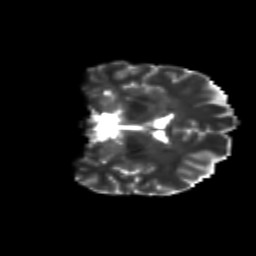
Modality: T2w
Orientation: coronal
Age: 49
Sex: female
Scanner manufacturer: siemens
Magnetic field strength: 3 T
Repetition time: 8.6 s
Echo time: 0.095 s